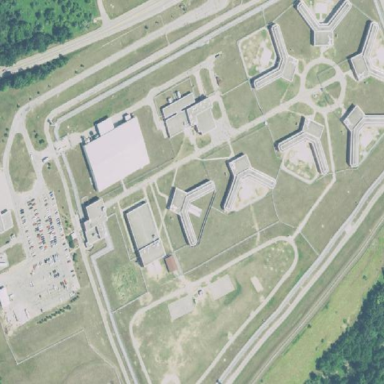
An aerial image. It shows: Prison.